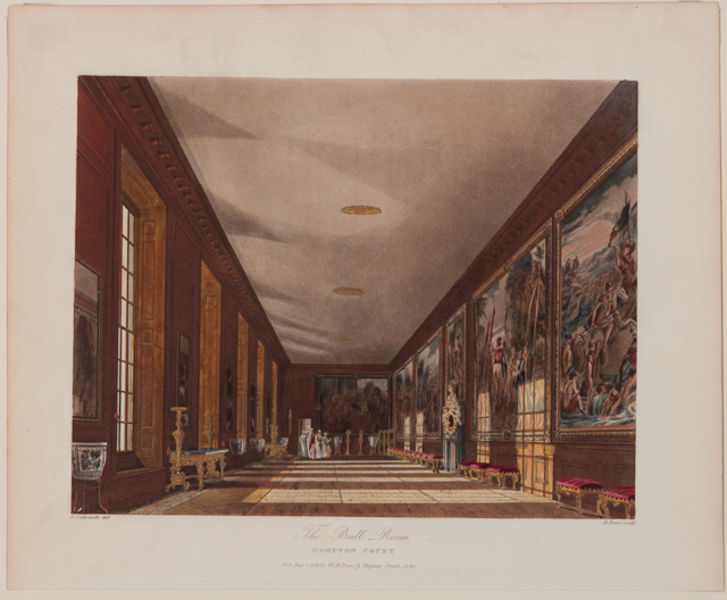
Titel: Hampton Court, The Ball Room
Künstler: Richard Gilson Reeve
Standort: Amherst (Massachusetts, USA)
Institution: Mead Art Museum, Amherst College
Schlagwörter: chair, court, hall, palace, people, red, stool, white, window, women, bench, black, carpet, chairs, empty, gold, golden, gray, green, interior, ladies, painting, room, seat, table, wall, windows, mirrors, picture, pictures, pink, tapestry, brown, floor, perspective, vase, grafik, licht, wood, building, house, sun, light, paper, bust, purple, shadow, line, paintings, statue, frames, sunlight, urn, lights, antique, renaissance, walls, ceiling, mansion, art, vases, statues, gallery, museum, england, schatten, book, figure, long, shadows, paint, humans, peinture, fenster, perspektive, spectators, mural, murals, tapestries, hallway, artworks, ball, ballroom, text, bilder, nobility, sculptures, tile, grand, indoor, wall painting, furniture, benches, log, treasure, saal, exhibit, atrium, artwork, pane, decor, display, panes, stools, muesum, illustraition, large windows, majestetic, big windows, hampton court, paintingmuseum, museumbench, day light, bodentiefe fenster, shodows